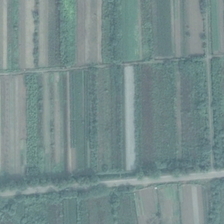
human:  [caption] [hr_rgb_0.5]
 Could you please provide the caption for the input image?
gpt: many pieces of farmlands are together .

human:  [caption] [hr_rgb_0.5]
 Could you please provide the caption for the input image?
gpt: many pieces of farmlands are together .

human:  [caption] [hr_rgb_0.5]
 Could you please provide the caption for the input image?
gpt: many pieces of farmlands are together .

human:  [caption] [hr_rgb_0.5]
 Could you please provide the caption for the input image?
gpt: many pieces of farmlands are together .

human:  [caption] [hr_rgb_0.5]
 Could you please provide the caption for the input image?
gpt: many pieces of farmlands are together .